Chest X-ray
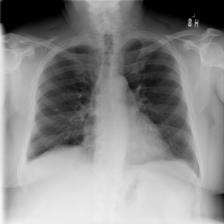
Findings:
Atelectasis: negative
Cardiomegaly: negative
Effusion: negative
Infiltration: negative
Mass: negative
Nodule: negative
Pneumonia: negative
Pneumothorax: negative
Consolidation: negative
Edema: negative
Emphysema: positive
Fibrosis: negative
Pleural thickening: negative
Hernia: negative